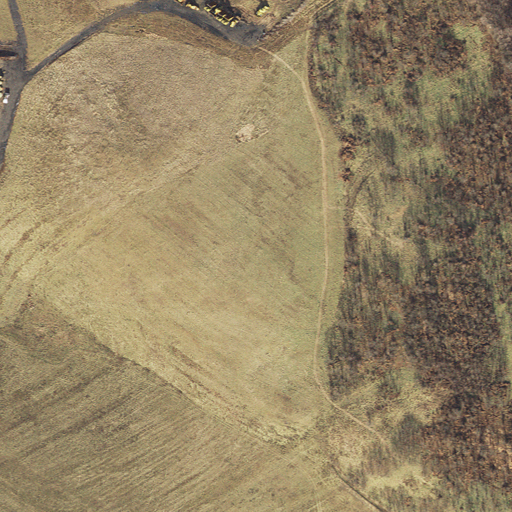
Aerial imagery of mountain in Maryland named Federal Hill containing grassland, pasture, deciduous forest, shrub, and mixed forest